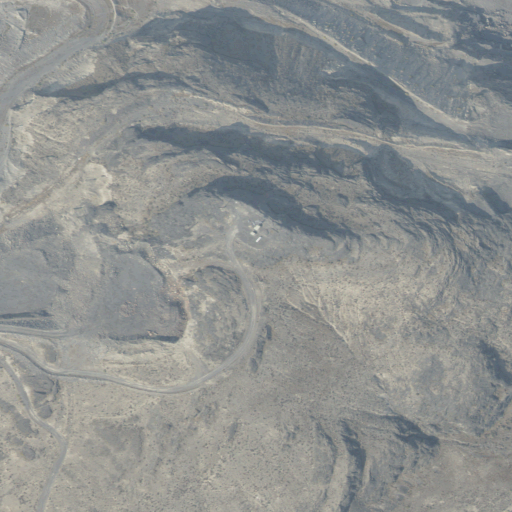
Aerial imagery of mountain in Utah named Lakeside Butte containing shrub and open water